Question: i have some questions on using keytab for Authentication hope the kind people here can enlightend me
Say, i have userA who is going to use a service running at port 1010. First, userA will login to Active Directory to authenticate himself.

After login, userA will try to connect to the server to use its service 1010. In order for the server to verify that UserA is who he is, I need to use 'setspn' to register SPN at the Active Directory. eg
'''
setspn -s service1010/mydomain.com serviceaccount1
'''
Then need to generate ktab file at Active directory, eg
'''
ktab -a serviceprincal1010/server.domain.com@DOMAIN.COM -k mykeytab.keytab
'''
and then bring 'mykeytab.keytab' to the server.
At the server, I would use JAAS with a login config to query the KDC eg
'''
ServicePrincipalLoginContext
{
com.sun.security.auth.module.Krb5LoginModule required
principal=serviceprincal1010/server.domain.com@DOMAIN.COM
doNotPrompt=true useKeyTab=true keyTab=mykeytab.keytab storeKey=true;
};
'''
From this point on, I am confused. How does userA get verified (ie, userA is actually who he is? ).
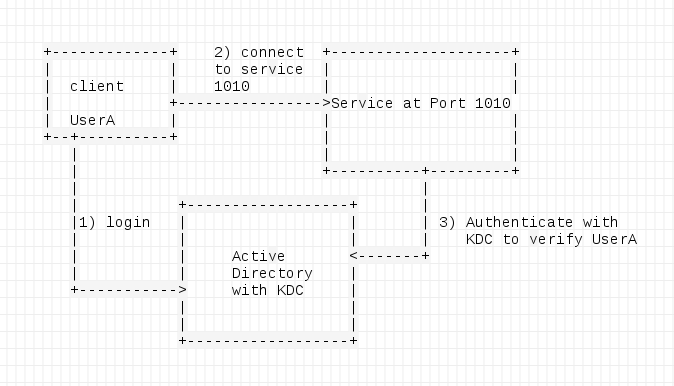
Answer: Your diagram is wrong. You have a basic misunderstanding about how kerberos works. ( It's fairly common by the way). A service that uses kerberos for authentication NEVER talks to the kdc. All it ever does is use it's secret key ( keytab ) to decrypt blobs that are presented by the user.
The only part of kerberos that ever talks to the KDC is the client or user side. When it attempts to access the service at port 1010, it first asks the KDC for a service ticket for that service. This is a blob encrypted with the service's secret key that has the user's identity inside it. ( plus a bunch of other protocol related stuff ).
If you have an GSS based api inside your service on port 1010, all you need to do is tell that API where the keytab is and then ask it what the userid is on the connection. You never need to make any other connections to external services. I am not familiar with the Java API's, but there should only be one or two calls required to verify the user credentials.
While this dialogue doesn't exactly match the version of Kerberos currently in use, it will help you understand the basic principals.
<URL>